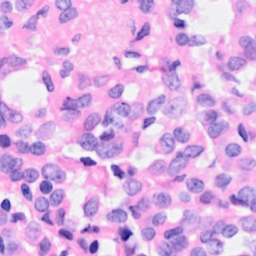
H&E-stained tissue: Breast